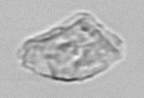
Label: detritus_transparent